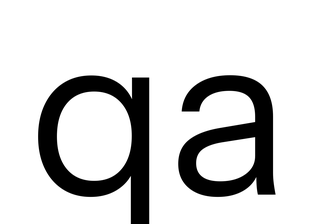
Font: InstrumentSans_Regular